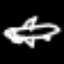
Label: airplane